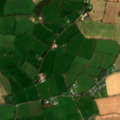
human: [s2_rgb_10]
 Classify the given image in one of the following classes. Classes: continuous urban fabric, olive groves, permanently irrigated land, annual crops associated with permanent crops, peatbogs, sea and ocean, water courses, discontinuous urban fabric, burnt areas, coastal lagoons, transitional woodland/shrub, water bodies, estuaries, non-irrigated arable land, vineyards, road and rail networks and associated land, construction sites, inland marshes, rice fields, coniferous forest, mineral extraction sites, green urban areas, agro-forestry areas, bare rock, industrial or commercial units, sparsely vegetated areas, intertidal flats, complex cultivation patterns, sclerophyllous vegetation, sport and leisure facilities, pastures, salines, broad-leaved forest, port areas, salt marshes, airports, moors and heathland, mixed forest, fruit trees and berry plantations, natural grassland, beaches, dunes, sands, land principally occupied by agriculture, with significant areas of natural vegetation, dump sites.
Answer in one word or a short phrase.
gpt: non-irrigated arable land, pastures